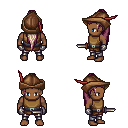
a pixel art fantasy rpg character, male body template, human, dark skin, leather chest armor, metal pants, white blonde extra-long topknot hairstyle, leather cap, metal gloves, dagger, four views (front, back, left, right), 2x2 character sprite sheet, small pixel art, hard edges, no anti-aliasing